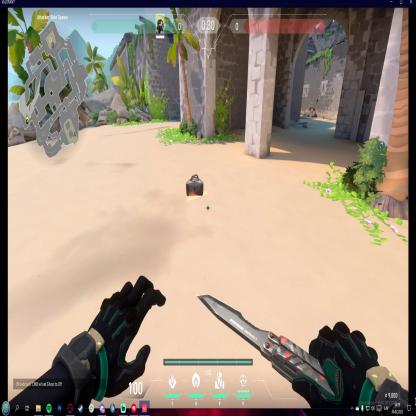
Label: dropped spike